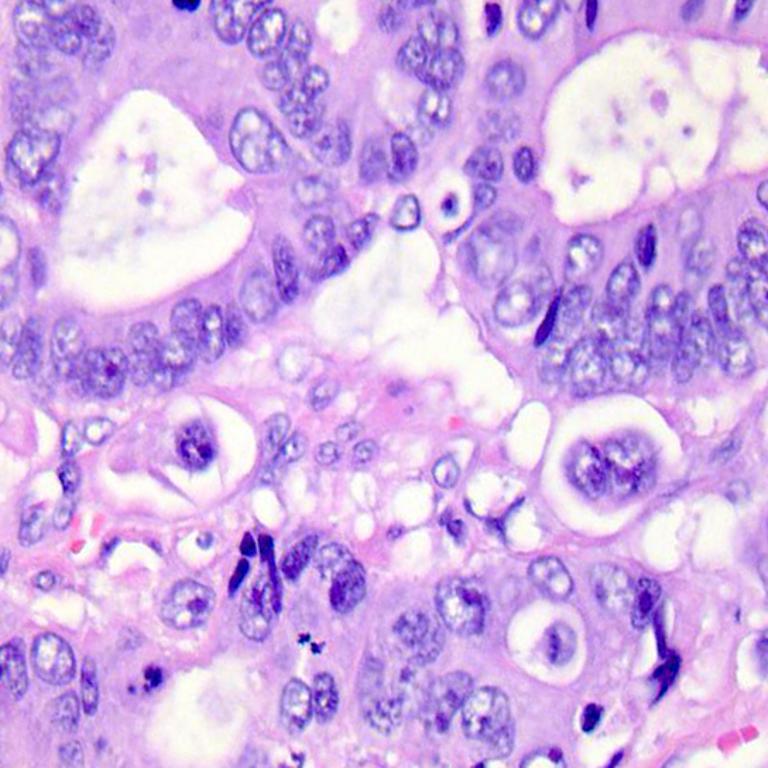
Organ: colon
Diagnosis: adenocarcinomas